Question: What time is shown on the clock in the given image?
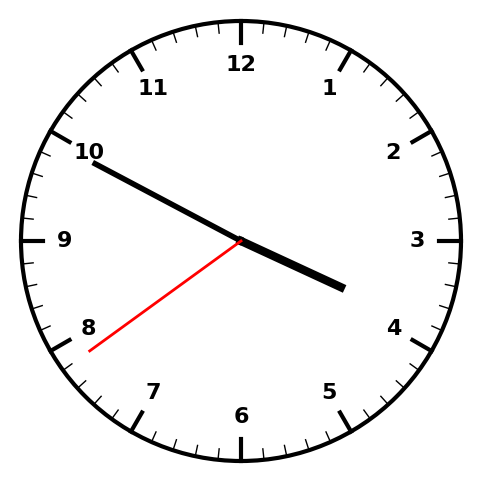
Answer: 03:49:39